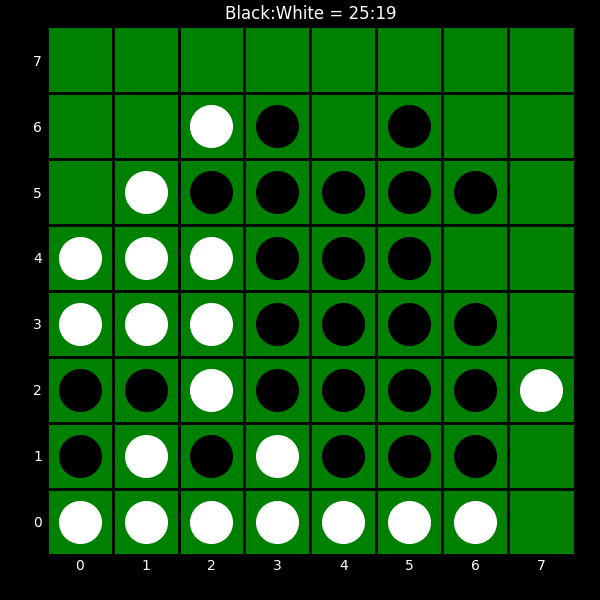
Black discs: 25
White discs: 19